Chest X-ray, PA view. Patient: 42 years old, sex F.
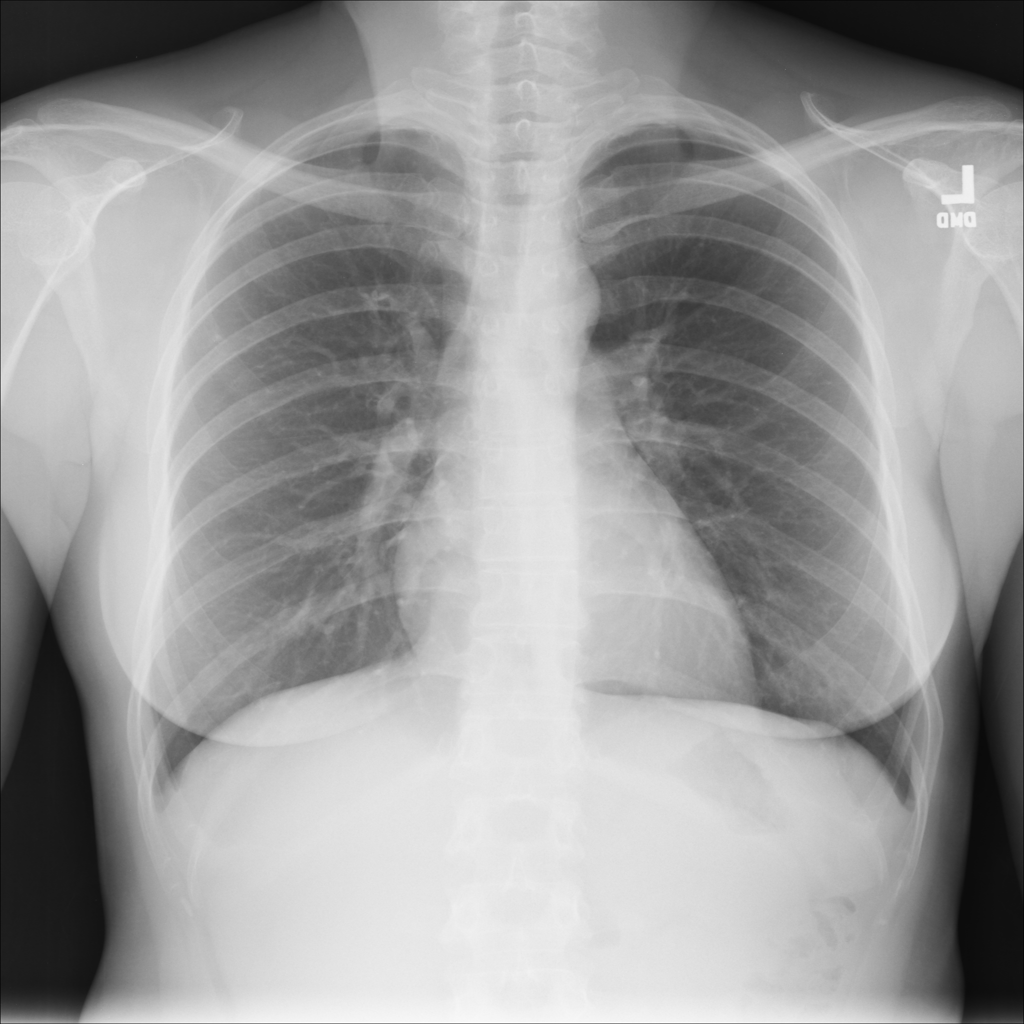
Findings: No Finding